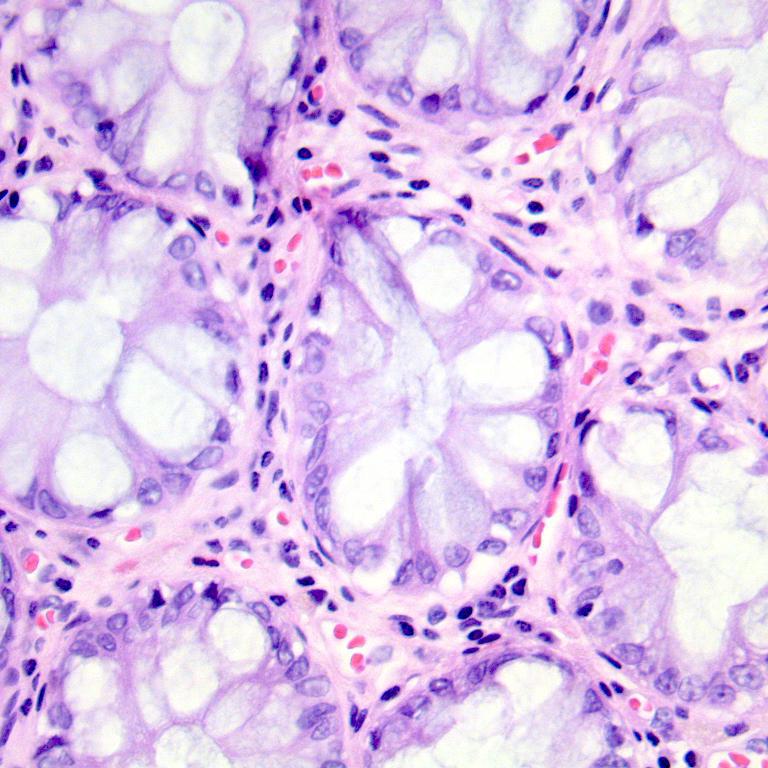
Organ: colon
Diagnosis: benign